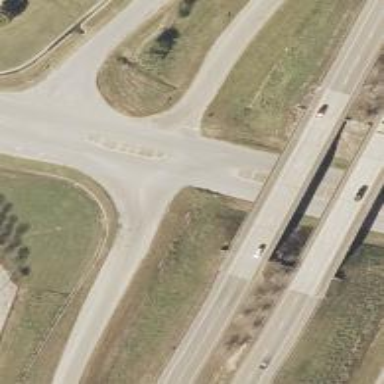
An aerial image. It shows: Secondary road with asphalt surface.